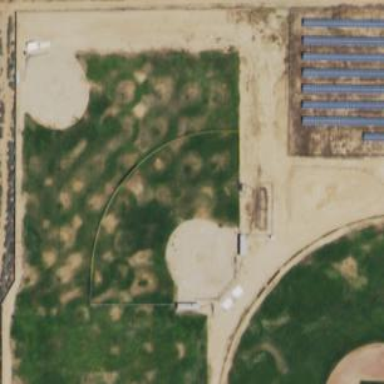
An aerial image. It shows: Softball pitch for leisure and sport activities.